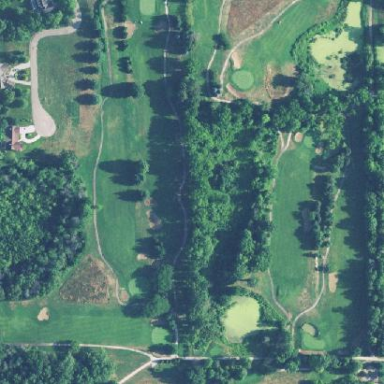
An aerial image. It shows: Golf course.